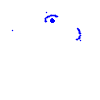
Particle: pion